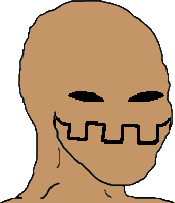
Label: 5_Oomer